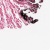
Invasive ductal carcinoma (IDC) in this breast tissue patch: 0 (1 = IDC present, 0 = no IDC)